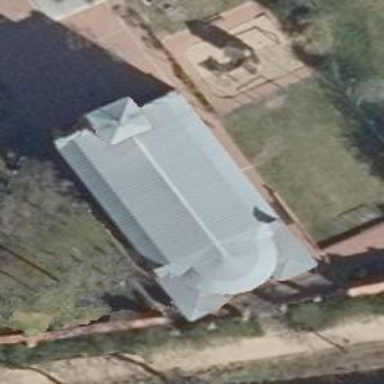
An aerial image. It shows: Historic church with gabled grey metal roof and red walls. This place of worship has traditional architectural style.